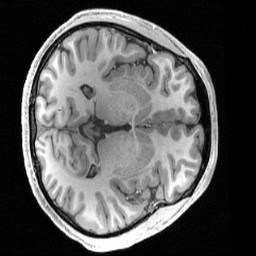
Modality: T1w
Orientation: axial
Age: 21
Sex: male
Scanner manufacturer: siemens
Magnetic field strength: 3 T
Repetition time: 2.4 s
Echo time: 0.00224 s